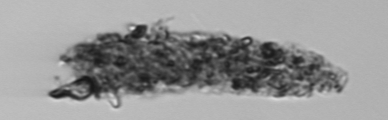
Label: fecal_pellet